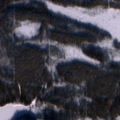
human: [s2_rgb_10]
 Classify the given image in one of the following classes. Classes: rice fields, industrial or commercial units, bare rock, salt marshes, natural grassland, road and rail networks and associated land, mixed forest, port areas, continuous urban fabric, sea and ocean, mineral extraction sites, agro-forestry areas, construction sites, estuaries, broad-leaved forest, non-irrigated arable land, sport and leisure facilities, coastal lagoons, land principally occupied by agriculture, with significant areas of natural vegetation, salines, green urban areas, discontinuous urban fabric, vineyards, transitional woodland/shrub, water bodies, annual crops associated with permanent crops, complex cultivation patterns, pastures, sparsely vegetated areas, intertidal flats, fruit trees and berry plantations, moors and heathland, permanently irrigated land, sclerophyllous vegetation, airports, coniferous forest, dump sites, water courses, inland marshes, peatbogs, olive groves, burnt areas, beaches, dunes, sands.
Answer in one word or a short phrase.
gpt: coniferous forest, mixed forest, transitional woodland/shrub, peatbogs, water bodies